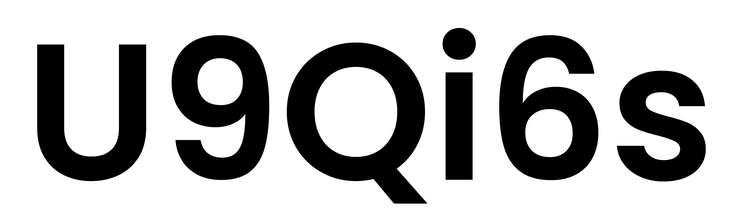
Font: Poppins-SemiBold